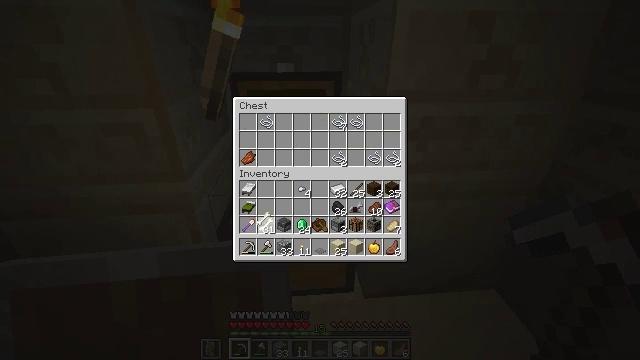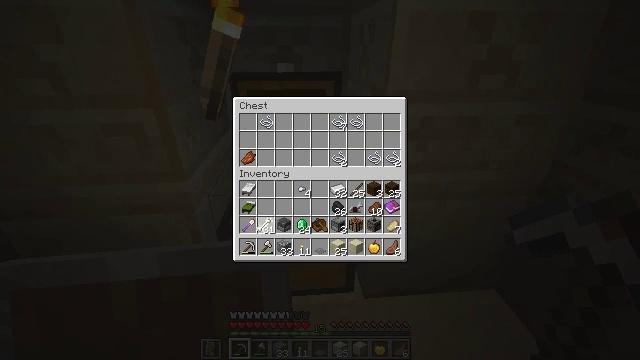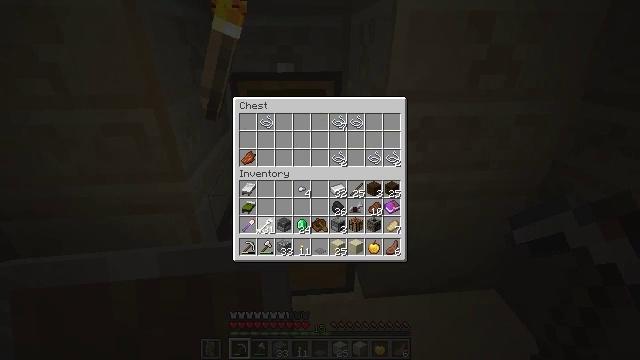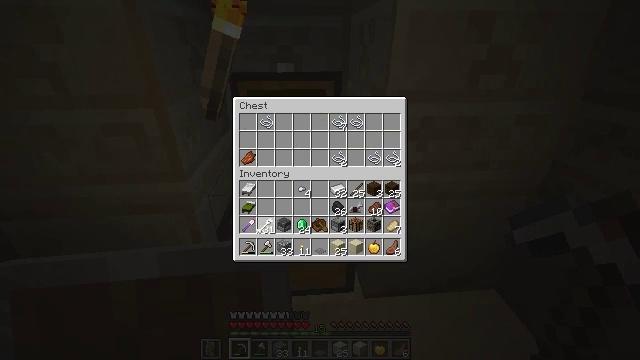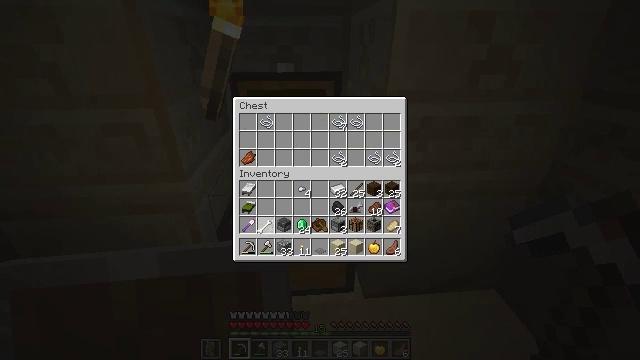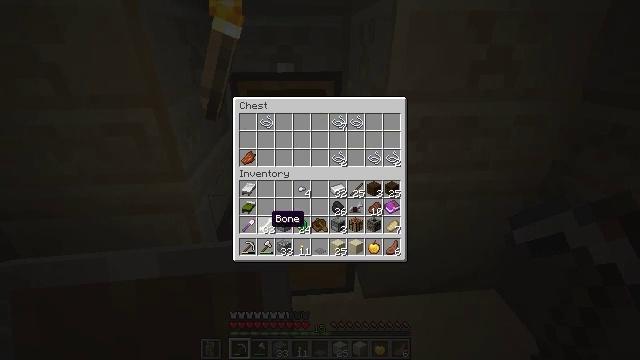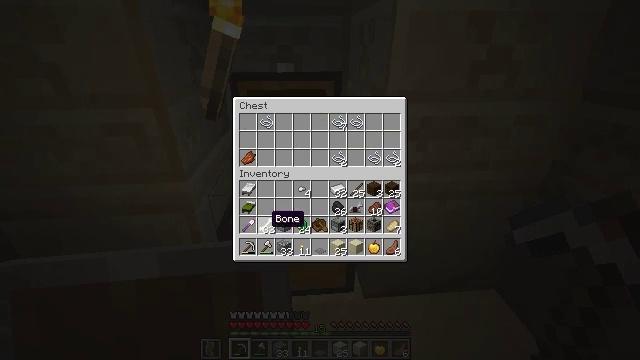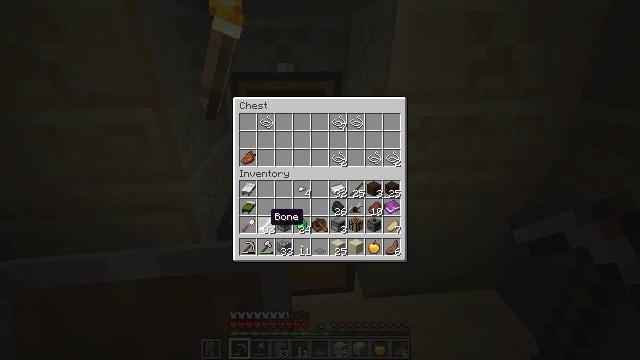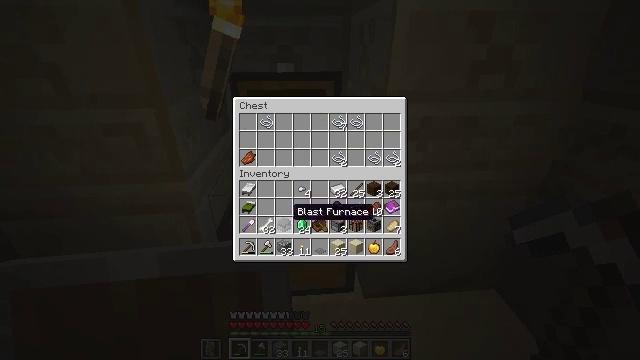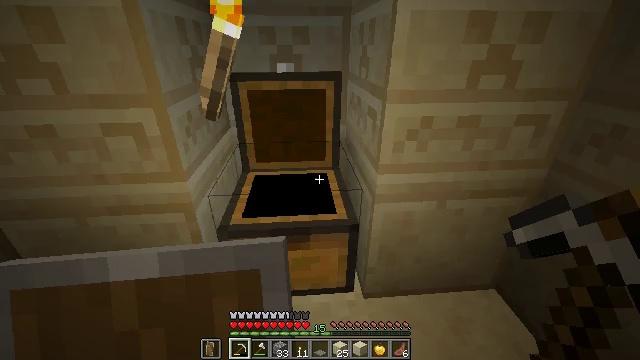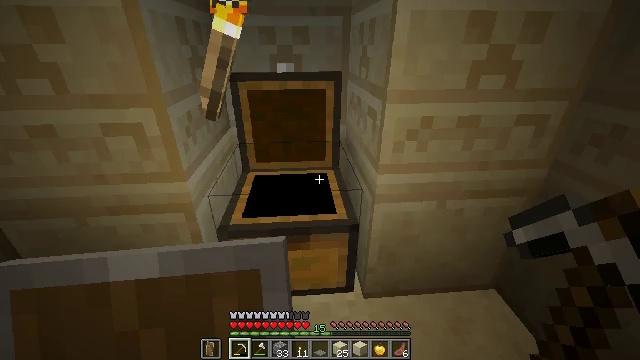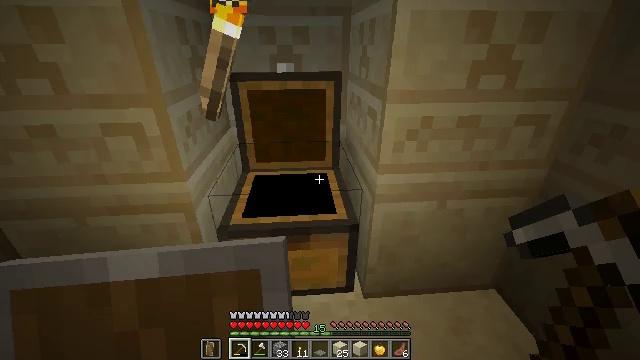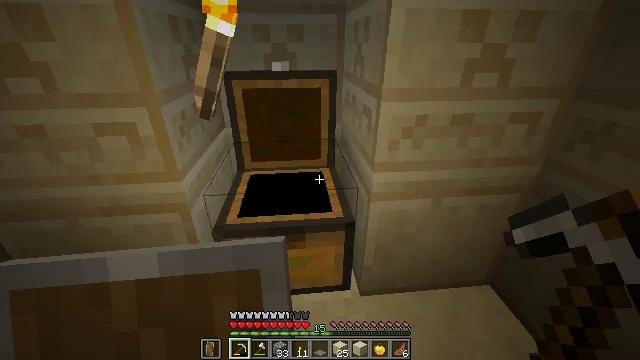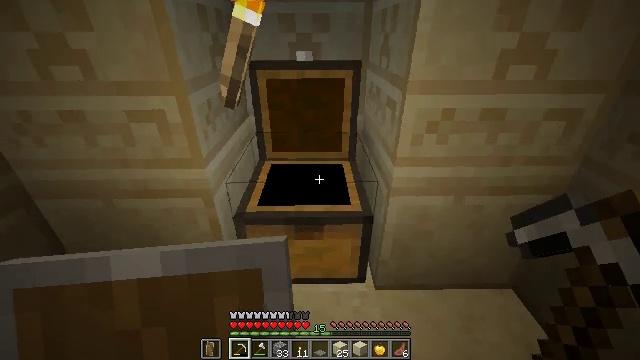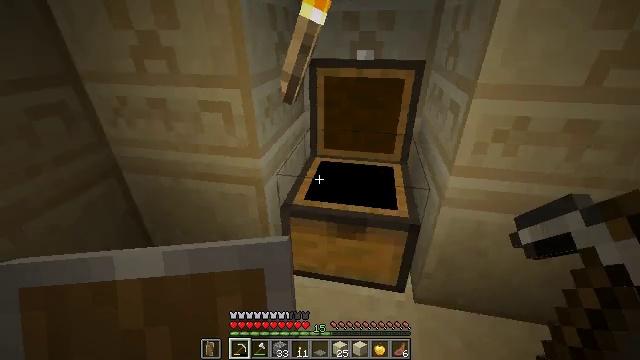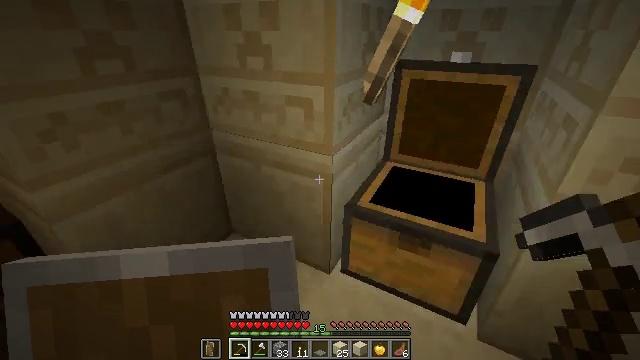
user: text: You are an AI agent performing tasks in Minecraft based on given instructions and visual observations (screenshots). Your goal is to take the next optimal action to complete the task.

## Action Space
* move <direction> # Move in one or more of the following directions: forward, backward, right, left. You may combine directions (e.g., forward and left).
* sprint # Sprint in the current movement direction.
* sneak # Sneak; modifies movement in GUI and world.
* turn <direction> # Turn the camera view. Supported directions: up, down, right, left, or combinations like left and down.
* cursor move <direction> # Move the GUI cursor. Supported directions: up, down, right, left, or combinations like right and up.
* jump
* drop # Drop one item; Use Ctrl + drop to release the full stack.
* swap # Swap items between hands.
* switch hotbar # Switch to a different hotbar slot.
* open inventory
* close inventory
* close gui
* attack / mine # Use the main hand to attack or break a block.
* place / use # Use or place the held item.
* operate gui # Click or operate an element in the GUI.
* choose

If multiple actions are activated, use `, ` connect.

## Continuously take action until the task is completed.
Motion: motion action
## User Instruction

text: Gather cut sandstone from the structure.
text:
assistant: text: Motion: no_op
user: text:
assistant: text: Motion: no_op
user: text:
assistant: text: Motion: operate gui
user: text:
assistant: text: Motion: operate gui
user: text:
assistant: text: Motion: no_op
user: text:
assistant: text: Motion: no_op
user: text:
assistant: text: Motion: no_op
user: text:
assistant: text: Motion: cursor move right
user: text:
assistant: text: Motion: no_op
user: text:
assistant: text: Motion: close gui
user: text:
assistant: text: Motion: no_op
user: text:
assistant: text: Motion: turn right
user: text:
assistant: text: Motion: turn left and down
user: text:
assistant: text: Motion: turn left
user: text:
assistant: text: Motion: turn left
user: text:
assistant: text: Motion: move forward, turn left
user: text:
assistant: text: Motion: move forward, turn left
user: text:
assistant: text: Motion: move forward, turn left
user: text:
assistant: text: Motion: turn left
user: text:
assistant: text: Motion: turn left
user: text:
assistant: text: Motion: turn left
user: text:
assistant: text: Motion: no_op
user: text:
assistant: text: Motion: no_op
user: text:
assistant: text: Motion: use / place
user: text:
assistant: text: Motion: use / place
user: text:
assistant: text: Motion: use / place
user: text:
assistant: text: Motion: no_op
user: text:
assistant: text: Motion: no_op
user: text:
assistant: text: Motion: open gui
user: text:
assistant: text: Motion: cursor move left